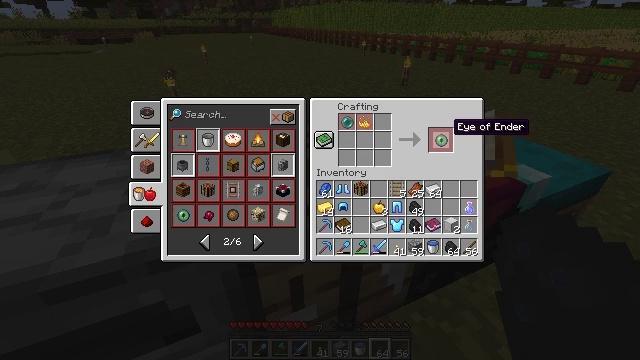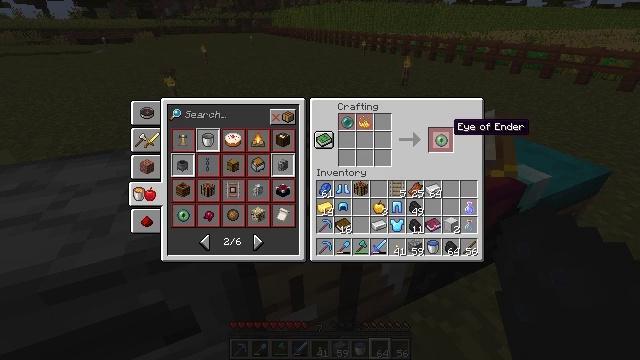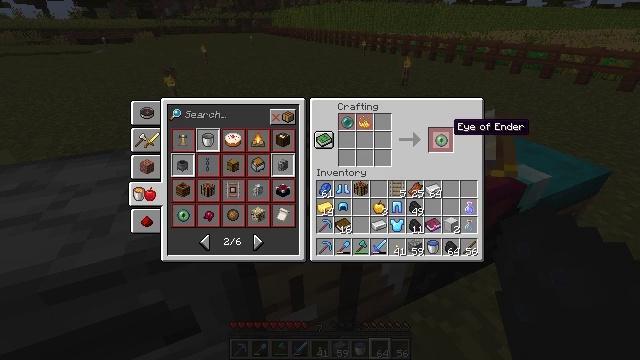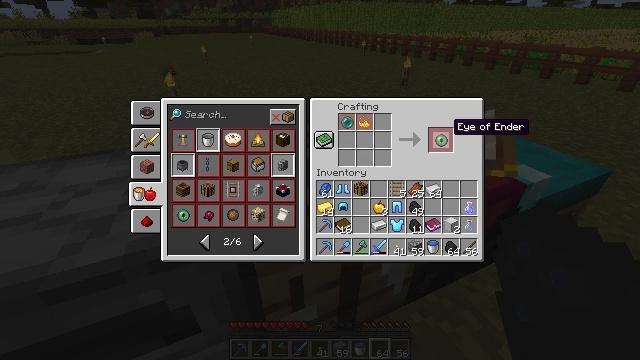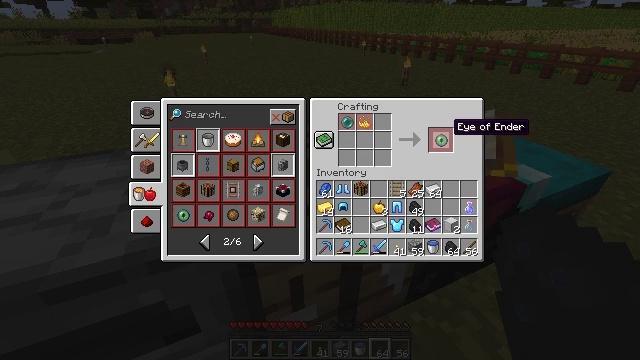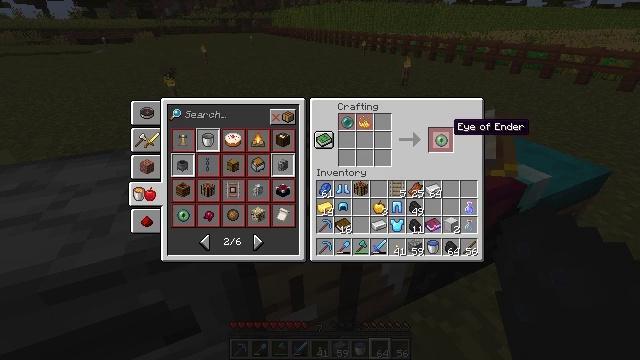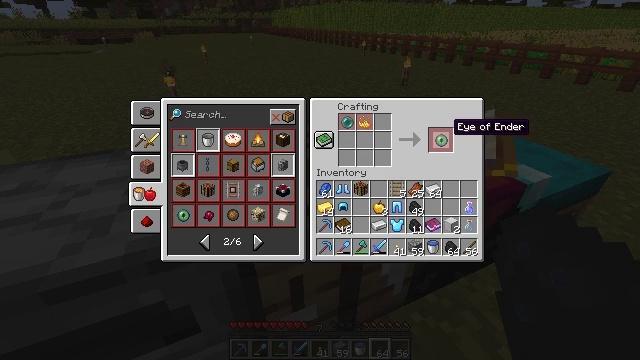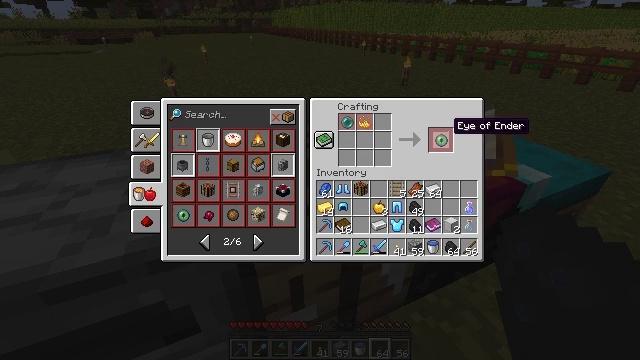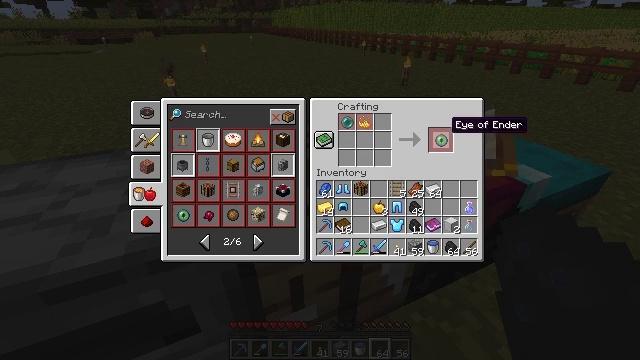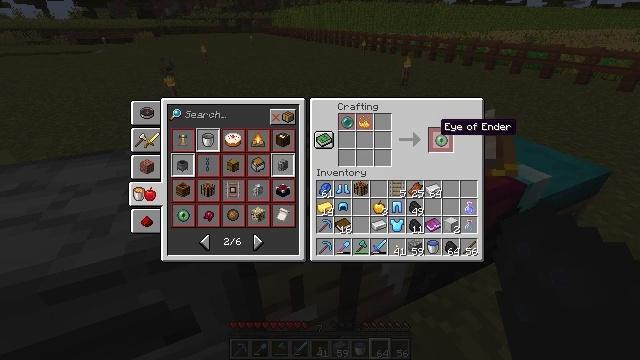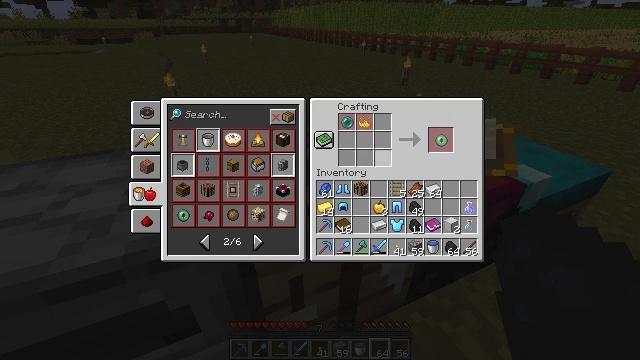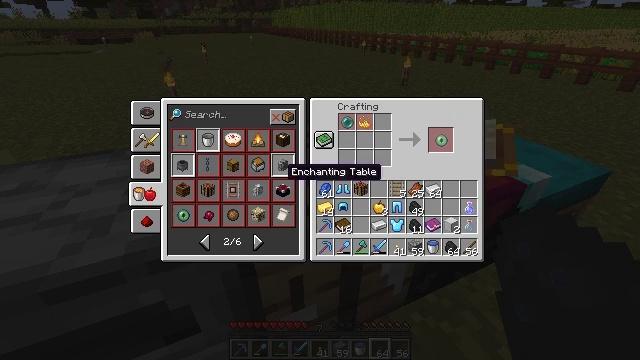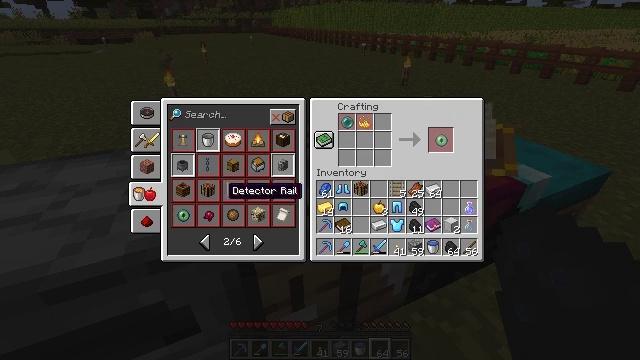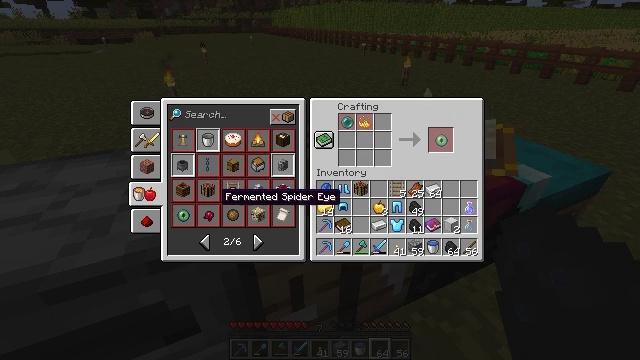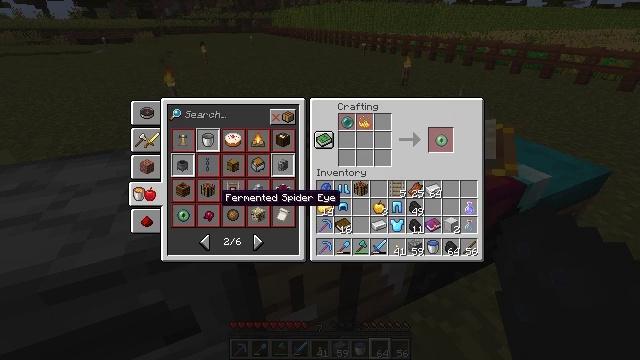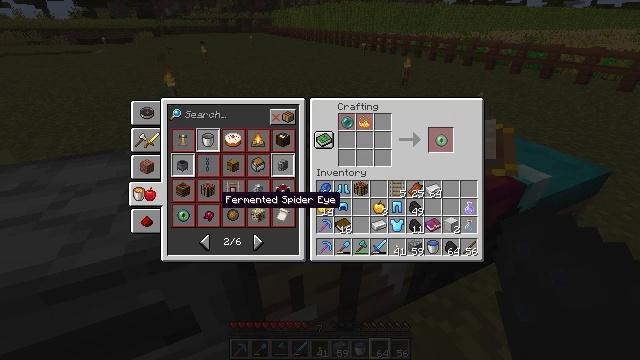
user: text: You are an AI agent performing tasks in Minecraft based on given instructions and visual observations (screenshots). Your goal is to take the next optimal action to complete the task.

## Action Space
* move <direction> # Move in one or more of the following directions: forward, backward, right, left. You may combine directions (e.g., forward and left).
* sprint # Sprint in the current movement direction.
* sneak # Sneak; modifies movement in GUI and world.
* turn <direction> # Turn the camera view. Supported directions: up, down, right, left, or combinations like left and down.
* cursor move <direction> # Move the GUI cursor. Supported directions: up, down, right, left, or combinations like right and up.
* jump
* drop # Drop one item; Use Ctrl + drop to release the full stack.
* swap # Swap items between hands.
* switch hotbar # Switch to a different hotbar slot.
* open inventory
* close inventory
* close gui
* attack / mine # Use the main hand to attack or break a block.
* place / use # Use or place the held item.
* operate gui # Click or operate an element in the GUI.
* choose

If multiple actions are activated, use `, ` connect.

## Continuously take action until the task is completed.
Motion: motion action
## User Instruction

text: Open your crafting grid to make a fermented spider eye.
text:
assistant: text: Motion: no_op
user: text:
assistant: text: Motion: no_op
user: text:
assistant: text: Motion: no_op
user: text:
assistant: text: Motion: no_op
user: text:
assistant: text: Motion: no_op
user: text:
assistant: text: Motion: no_op
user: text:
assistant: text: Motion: no_op
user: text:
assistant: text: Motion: no_op
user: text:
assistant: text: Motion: cursor move left
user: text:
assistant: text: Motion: cursor move left and down
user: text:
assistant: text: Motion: cursor move left and down
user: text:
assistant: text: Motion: cursor move left and down
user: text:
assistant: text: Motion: no_op
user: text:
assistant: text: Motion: no_op
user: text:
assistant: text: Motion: no_op
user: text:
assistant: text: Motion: no_op
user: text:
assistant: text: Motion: no_op
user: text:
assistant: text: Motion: no_op
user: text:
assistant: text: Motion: no_op
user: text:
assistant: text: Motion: no_op
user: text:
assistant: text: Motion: no_op
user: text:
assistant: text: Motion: no_op
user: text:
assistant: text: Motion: no_op
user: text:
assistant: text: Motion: no_op
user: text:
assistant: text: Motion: no_op
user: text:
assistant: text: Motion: no_op
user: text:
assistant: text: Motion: no_op
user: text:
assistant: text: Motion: no_op
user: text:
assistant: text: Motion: no_op
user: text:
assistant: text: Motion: no_op